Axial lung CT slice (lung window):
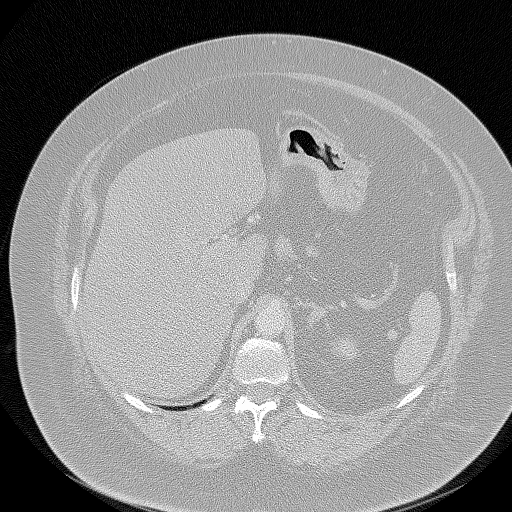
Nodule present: no